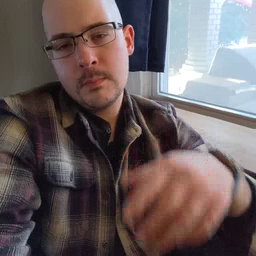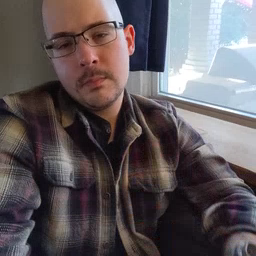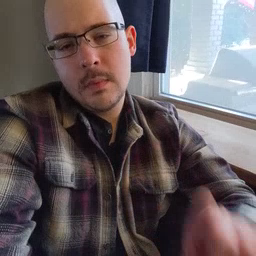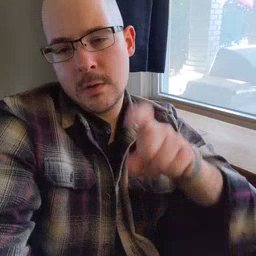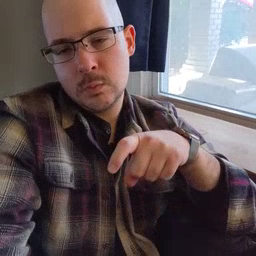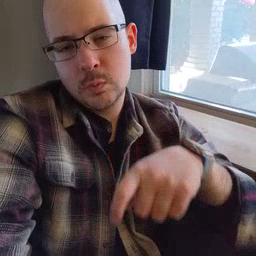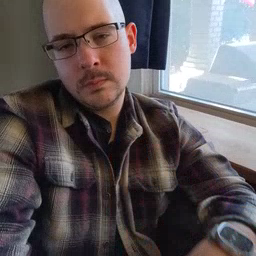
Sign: haveto